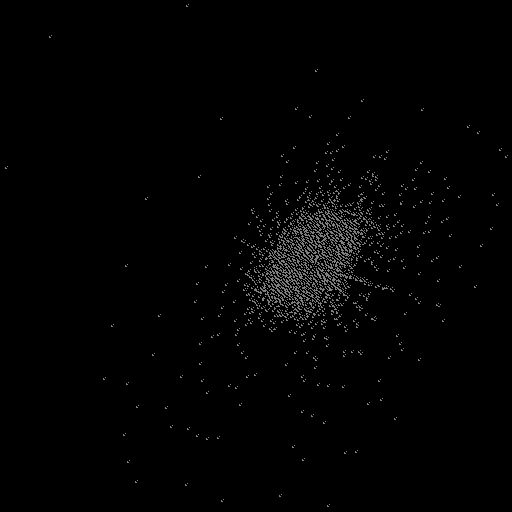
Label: supernova